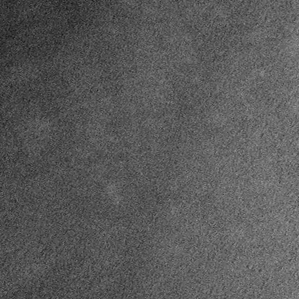
Label: frost